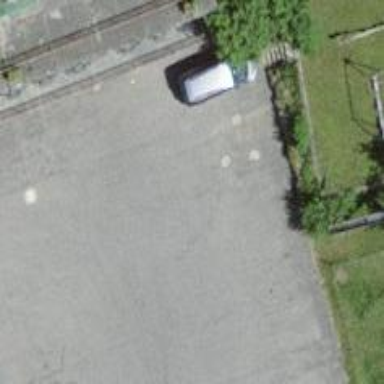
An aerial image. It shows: Parking aisle designated as service road.